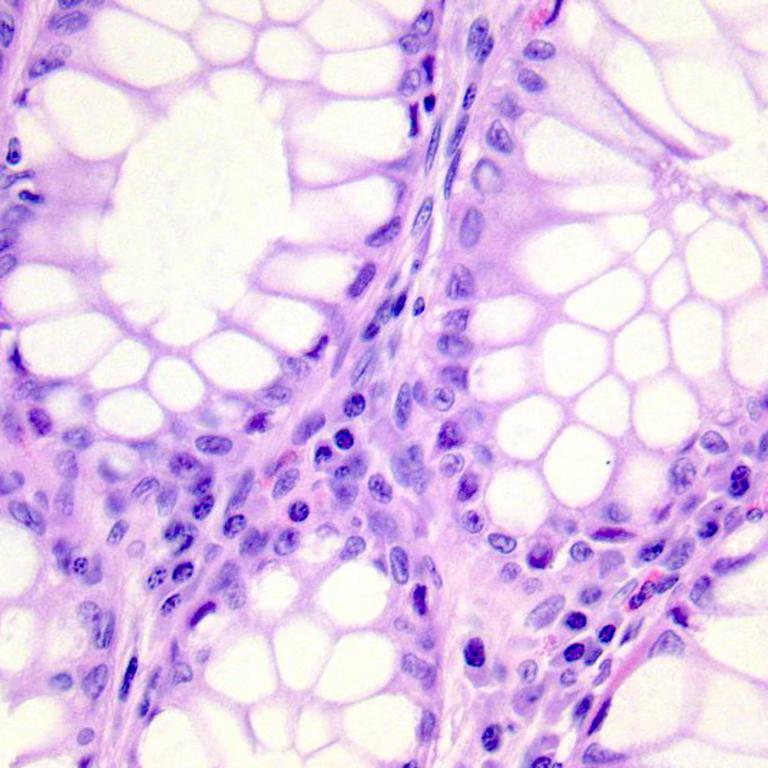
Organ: colon
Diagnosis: benign